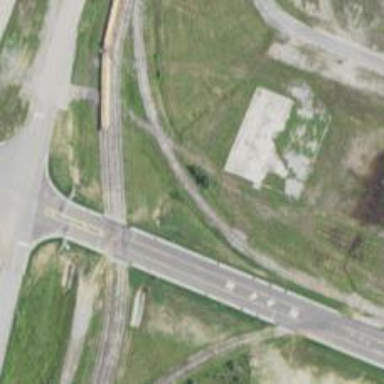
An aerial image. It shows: Rail spur service.